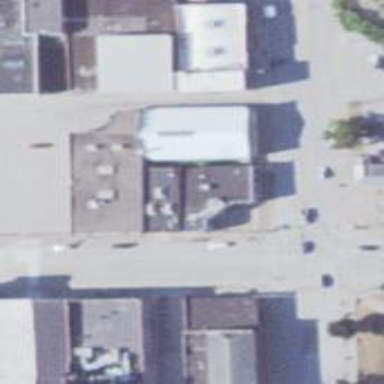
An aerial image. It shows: Building.